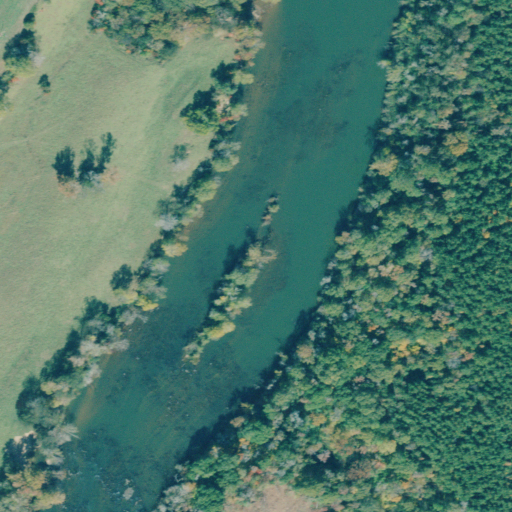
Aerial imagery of bar in Georgia named Toms Shoals containing open water, pasture, evergreen forest, mixed forest, woody wetlands, deciduous forest, and herbaceous wetlands